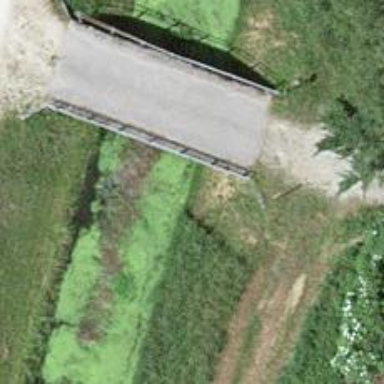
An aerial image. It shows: Track road passing over bridge with grade 3 tracktype.